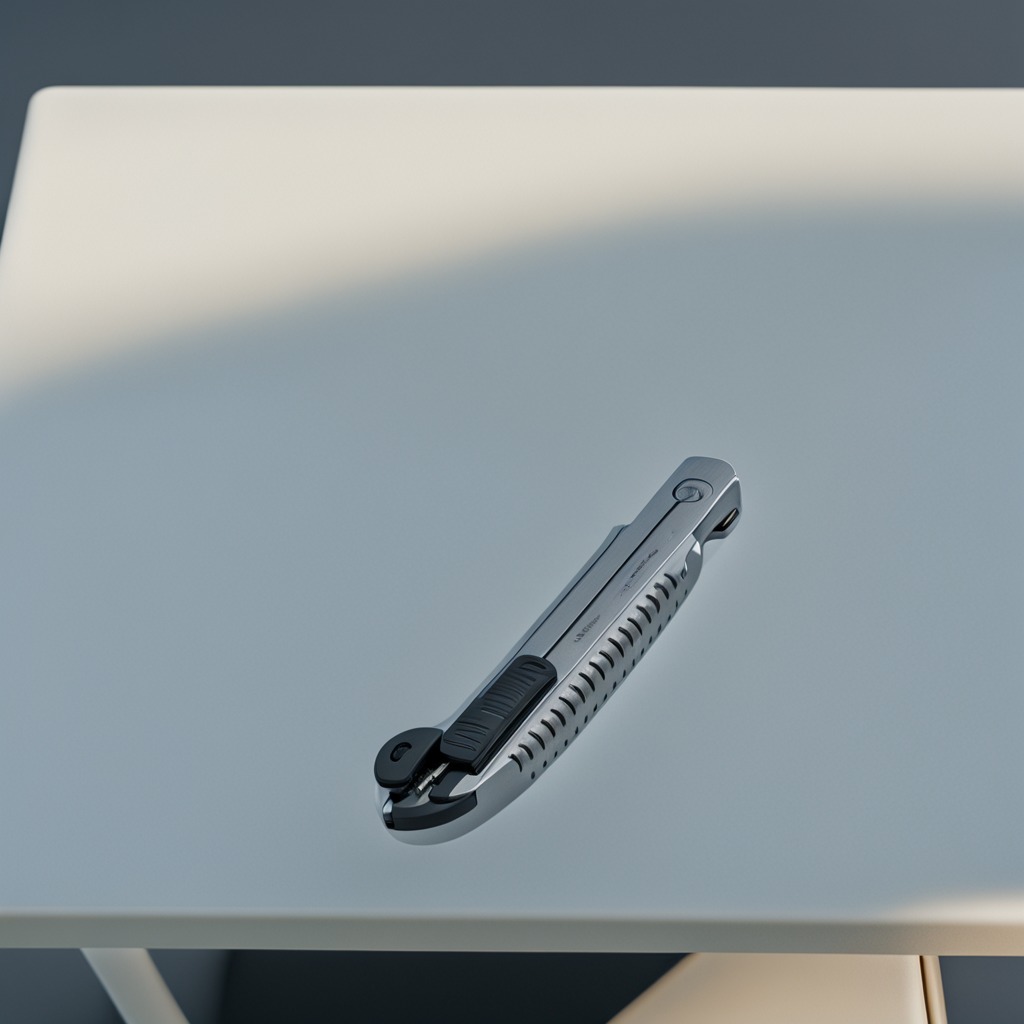
A utility knife lies on the textured surface of the clean utility table in a temporary outdoor tool station.